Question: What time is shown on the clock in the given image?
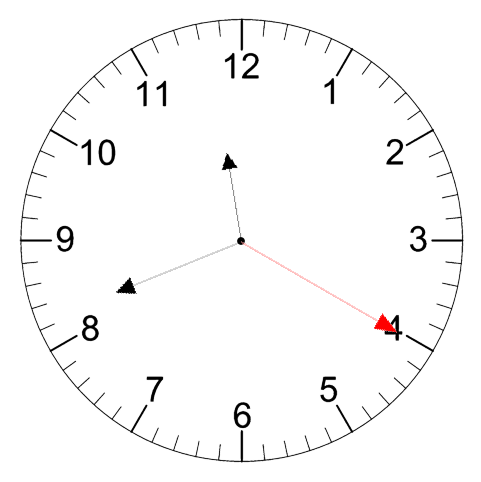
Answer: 11:41:20